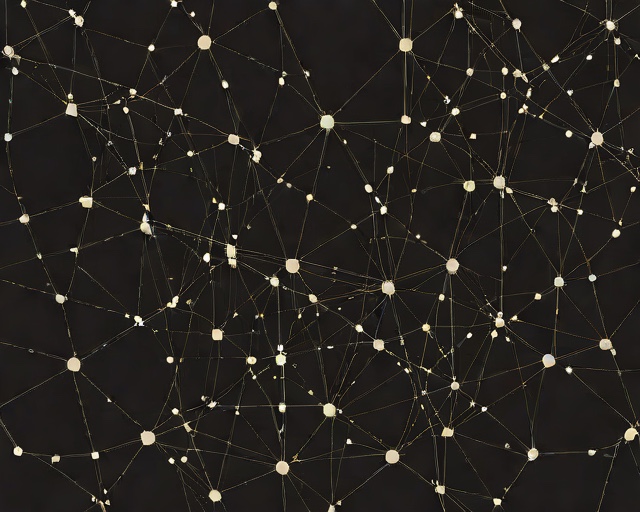
Category: Graduation